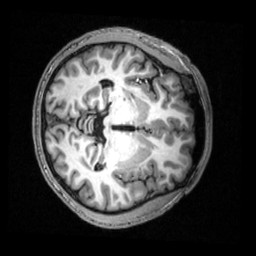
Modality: T1w
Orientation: axial
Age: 18
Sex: male
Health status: healthy
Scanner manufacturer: siemens
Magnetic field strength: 3 T
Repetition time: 2.53 s
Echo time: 0.00339 s